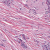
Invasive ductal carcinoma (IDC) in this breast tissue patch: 1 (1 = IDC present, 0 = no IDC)